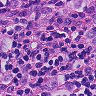
Metastatic tissue present: yes